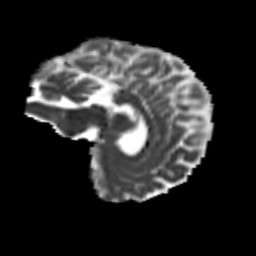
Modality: MD
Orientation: sagittal
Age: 32
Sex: female
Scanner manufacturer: siemens
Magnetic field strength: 3 T
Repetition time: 8.6 s
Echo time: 0.095 s